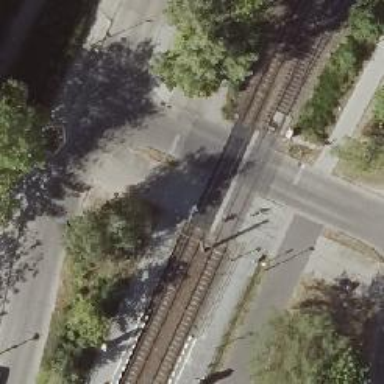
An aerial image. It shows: Tram level crossing on the railway.